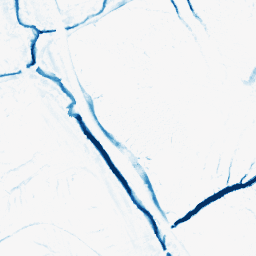
Category: morphological
Decomposition family: morphological
Decomposition parameters: operation: closing
size: 5
Upsampling method: bicubic
Upsampling parameters: scale: 8
Upsampling scale: 8